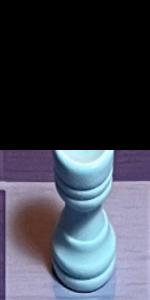
Label: Rook_White